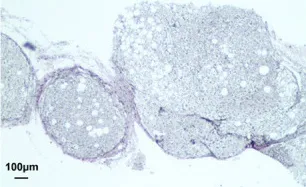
Cirrhosis was observed by immunolabeling with CD34 staining (brown) and Warthin-Starry (black) staining respectively (B, C).
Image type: pathology (h&e)